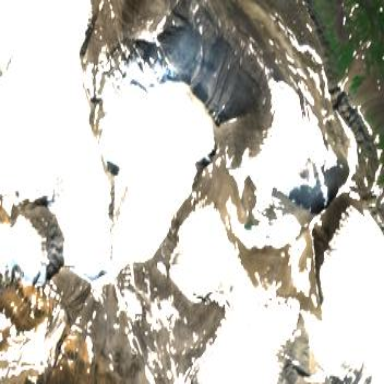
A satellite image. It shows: Majestic glacier in the distance.